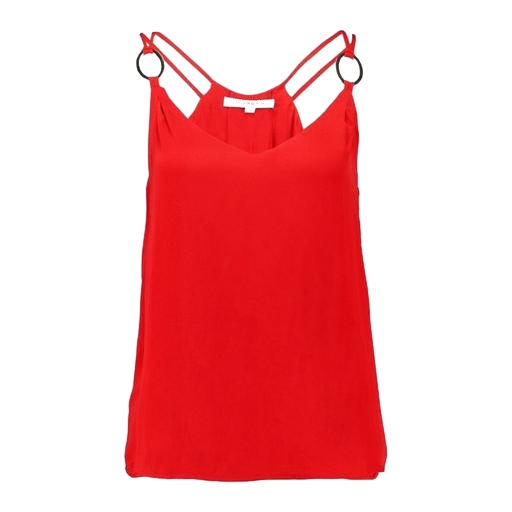
red double strap v-back camisole, red tank top, red crossback tank, white background